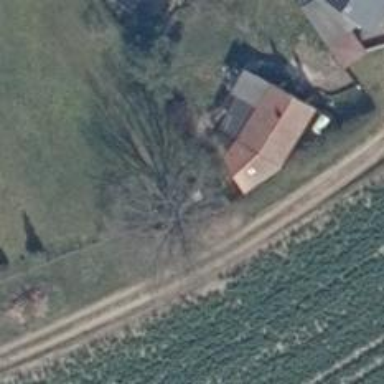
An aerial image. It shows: Single tag "natural: tree."